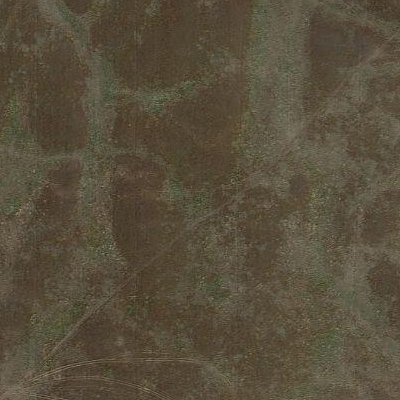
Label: Field